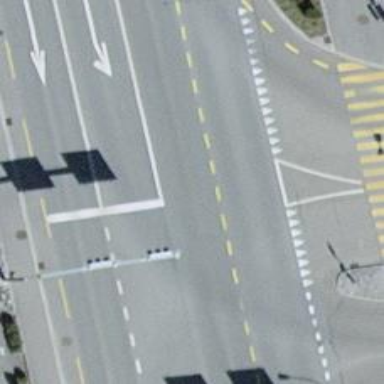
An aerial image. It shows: Road with traffic signals.